Field crop: tomato
Growth stage: 1
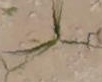
Species: cyperus